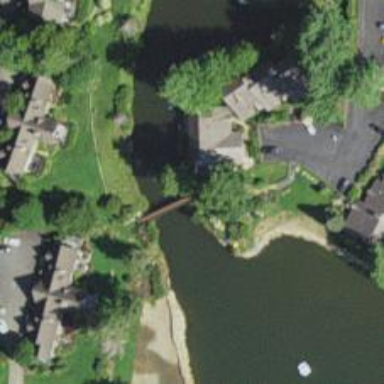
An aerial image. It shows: Footway on bridge.